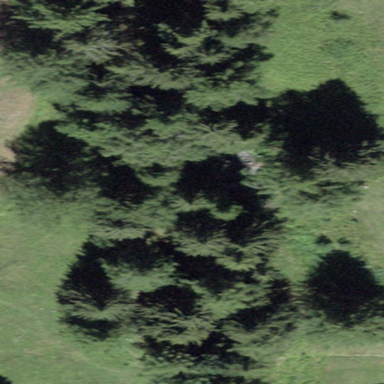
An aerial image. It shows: Forest area.